Question: Asked this <URL> a couple of days ago, but haven't gotten many views, let alone a response, so I'm reposting to stackoverflow.
I'm modeling a DB for a conference ticketing system. In this system are members of an , which belong to a . These relationships are identifying, and therefore FKs must be PKs in the respective children.
My current model:

: Is it proper to have 'attendeeGroupConferenceId' FK, as a PK, in the 'attendee' table, as has automatically set up for me?
On one side one would get a performance boost by keeping it in there for quick association at "check in". , it does not strictly necessary since the combination of 'id', 'attendeeGroupId', and a corresponding lookup of 'conferenceId' in the respective 'attendeeGroup' table, is enough. (Therefore becomes redundant data.)
To me, it feels like it might violate some form of normalization, but I plan on keeping it in for the speed boost as described. I'm just curious about what proper design says about giving it PK status or not.
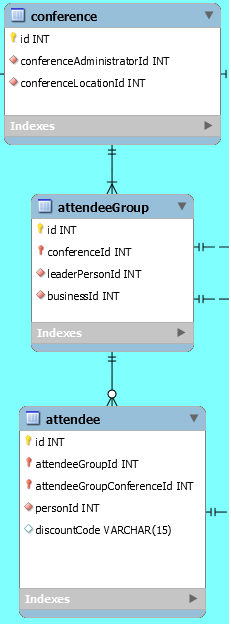
Answer: You definitely don't need the 'attendeeGroupConferenceId' in your 'attendee' table. It's redundant and notice that candidate key is the combination of '(attendeeGroupId, personId)', not the 'attendeeGroupConferenceId' alone.
The table 'attendee' also seems to violate the <URL> as it is.
My suggestion is to remove the attribute 'attendeeGroupConferenceId'. In any case you can just join the tables in your queries to get extra info rather than keeping an extra attribute.